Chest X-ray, PA view. Patient: 31 years old, sex F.
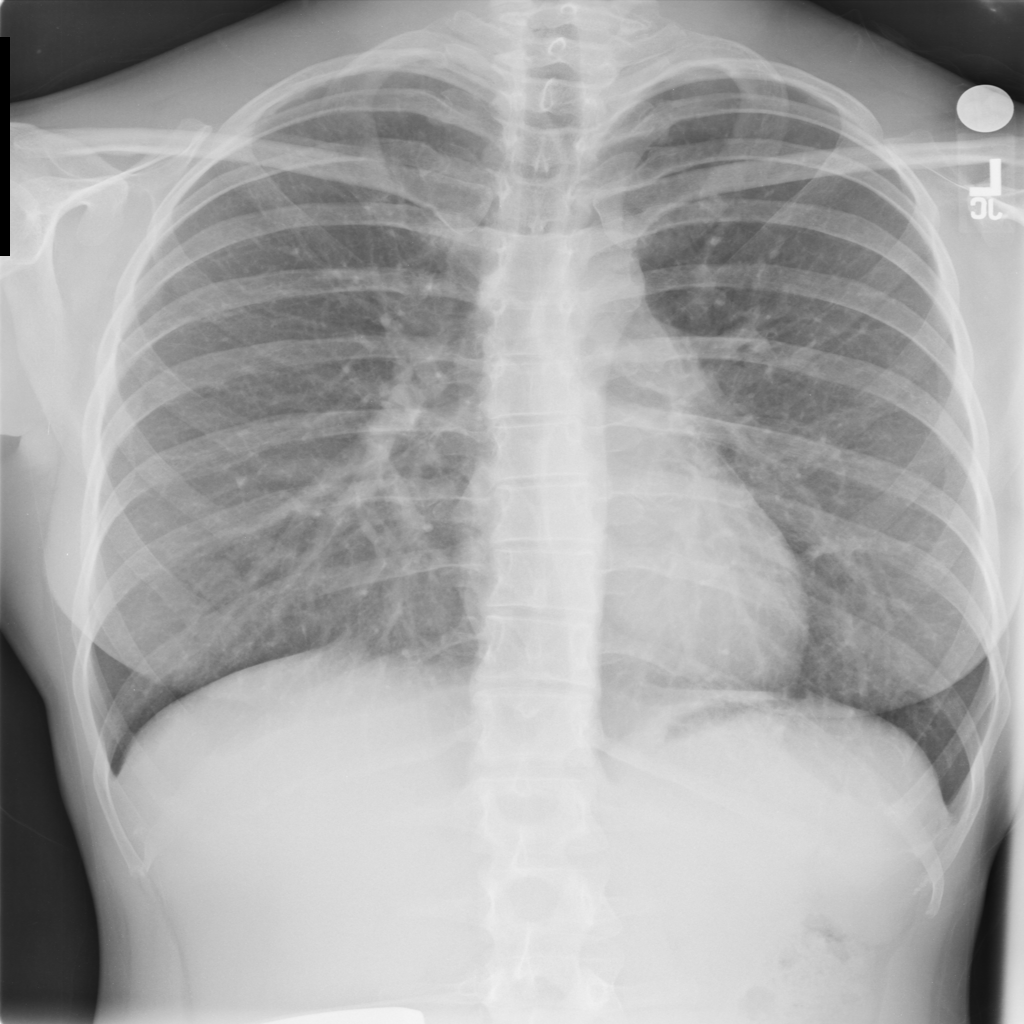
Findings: No Finding